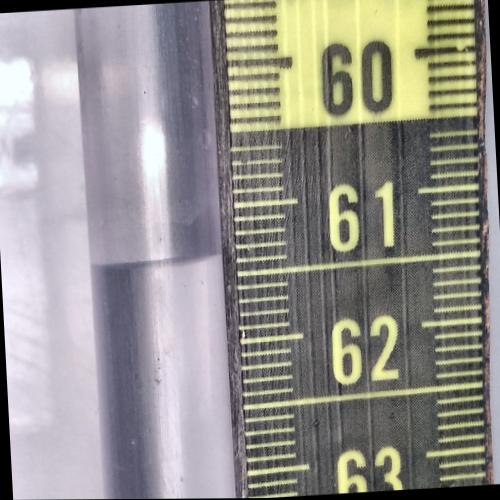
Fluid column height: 61.4 cm